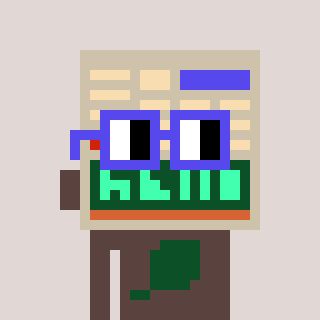
a pixel art character with square blue glasses, a calculator-shaped head and a darkbrown-colored body on a warm background